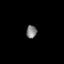
Tissue: lung
Cell type: Endothelial cells
Senescence score: 0.6205
Nuclear area (px): 129
Mean DAPI intensity: 130.264